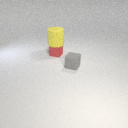
small gray rubber cube to the right of small red metal cube